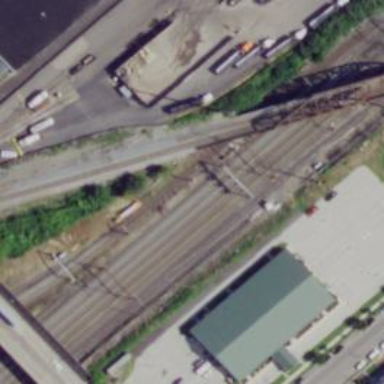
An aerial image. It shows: Railway signal.